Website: ulta-beauty
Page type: customer-info-address
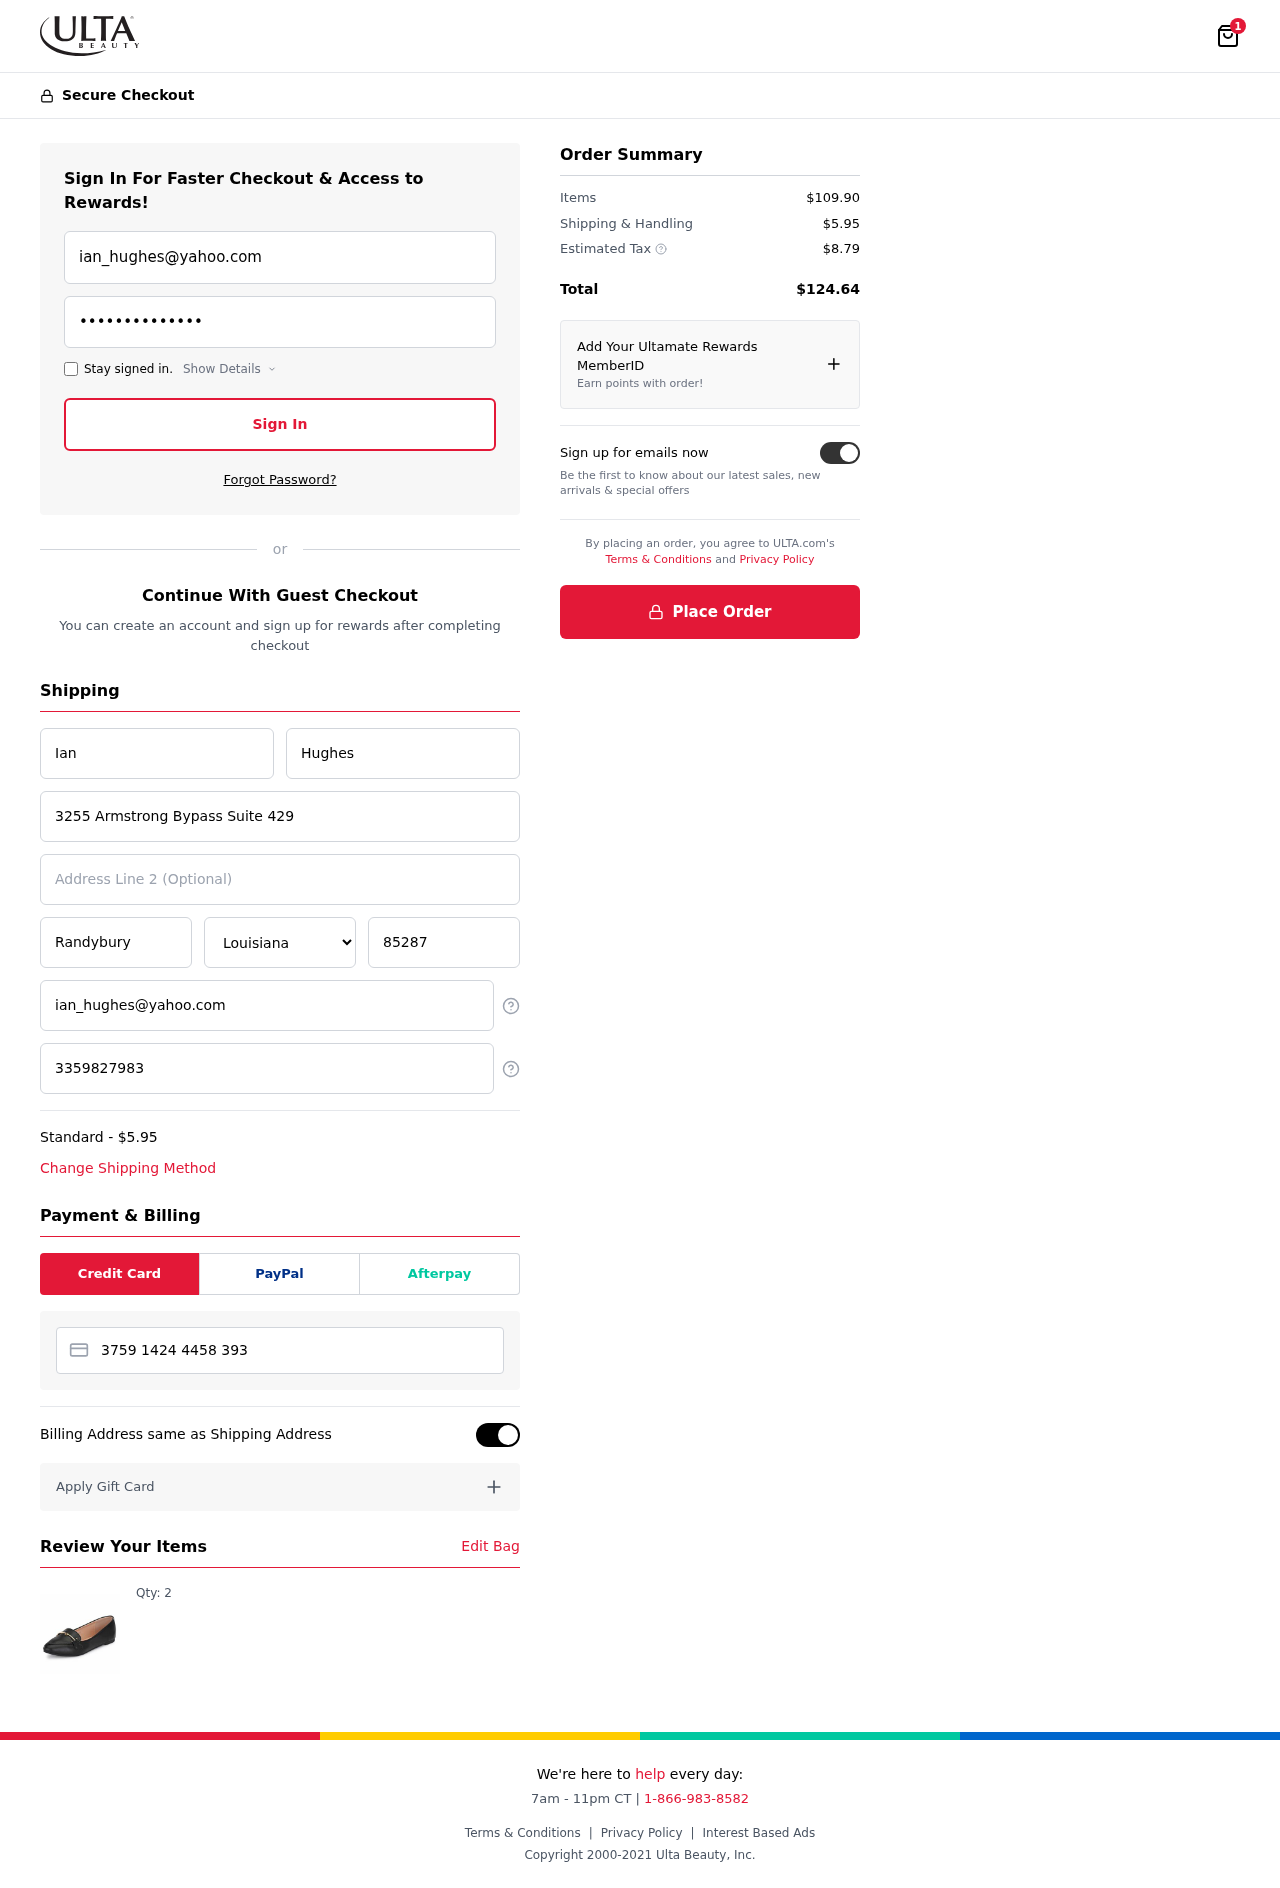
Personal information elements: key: PII_CARD_NUMBER
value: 3759 1424 4458 393
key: PII_CITY
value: Randybury
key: PII_EMAIL
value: ian_hughes@yahoo.com
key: PII_FIRSTNAME
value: Ian
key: PII_LASTNAME
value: Hughes
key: PII_PHONE
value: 3359827983
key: PII_POSTCODE
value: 85287
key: PII_STATE
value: Louisiana
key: PII_STREET
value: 3255 Armstrong Bypass Suite 429
Product elements: key: PRODUCT1_QUANTITY
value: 2
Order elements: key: ORDER_NUM_ITEMS
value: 1
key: ORDER_SHIPPING_COST
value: $5.95
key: ORDER_ITEMS_TOTAL
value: $109.90
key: ORDER_SHIPPING_COST2
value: $5.95
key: ORDER_TAX
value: $8.79
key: ORDER_TOTAL
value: $124.64